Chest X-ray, AP view. Patient: 15 years old, sex M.
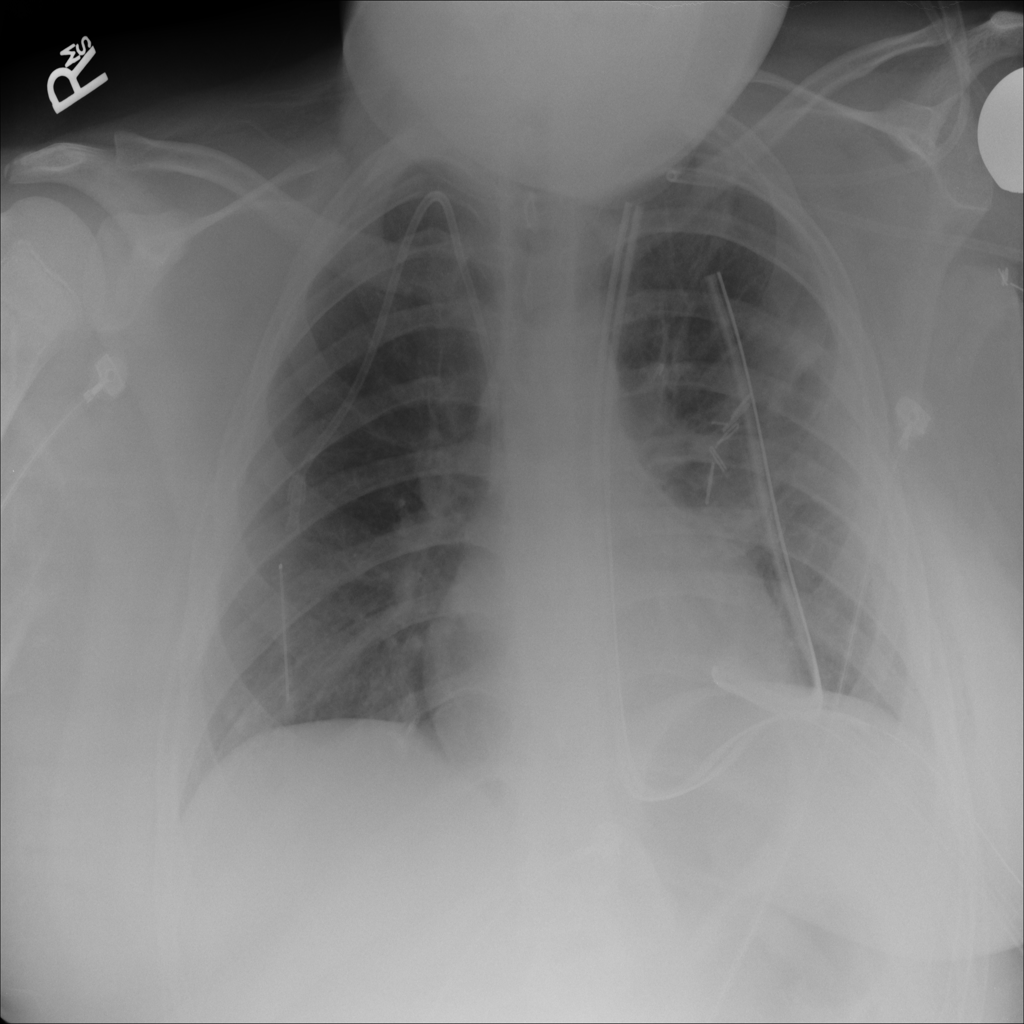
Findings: No Finding